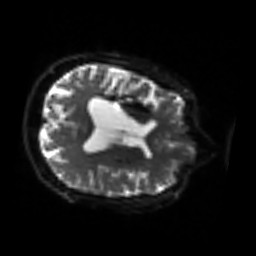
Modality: sbref
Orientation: axial
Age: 51
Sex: female
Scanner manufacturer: siemens
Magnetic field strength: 3 T
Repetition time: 3.2 s
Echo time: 0.081 s